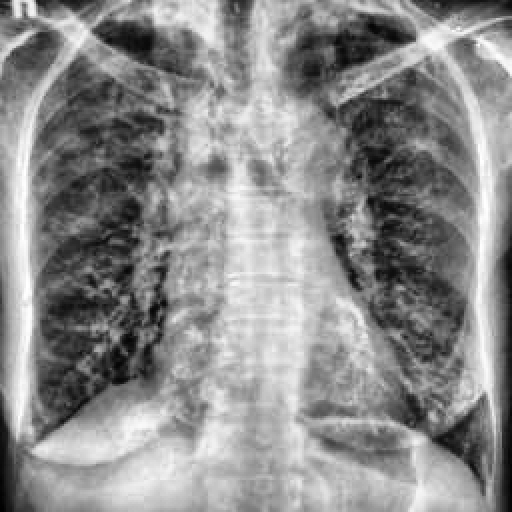
Finding: TUBERCULOSIS